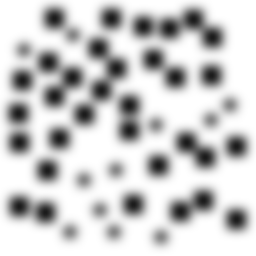
Squares: 33
Triangles: 0
Stars: 11
Total shapes: 44